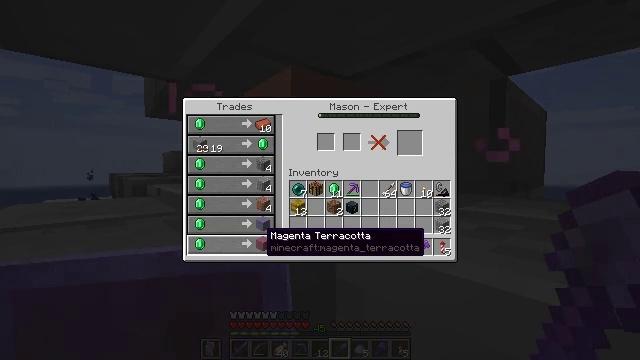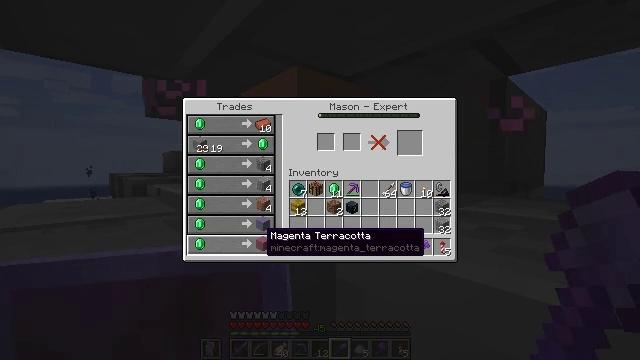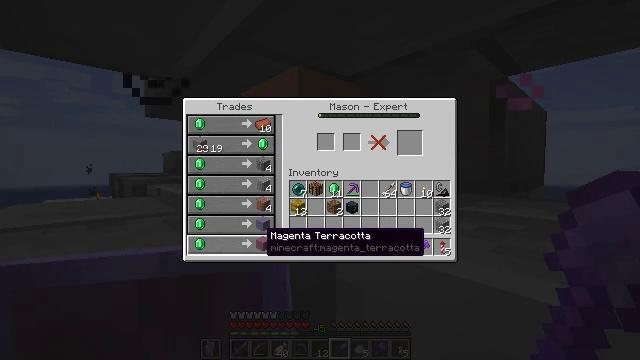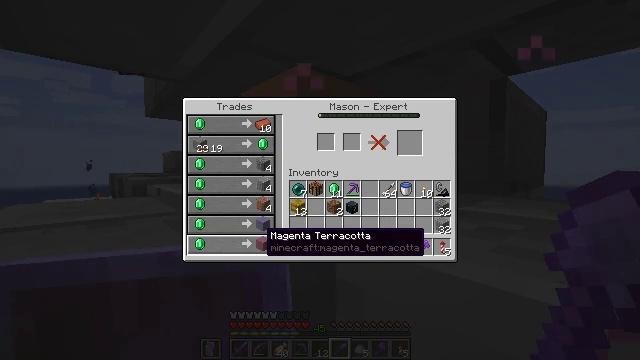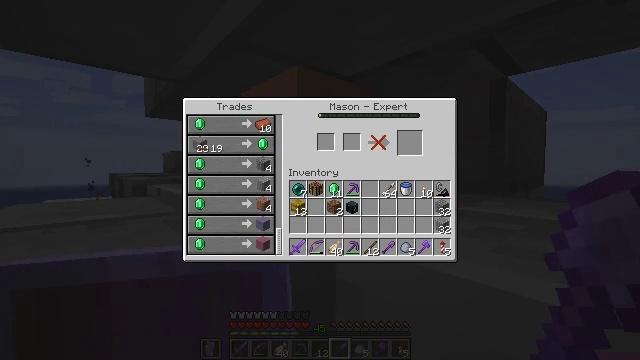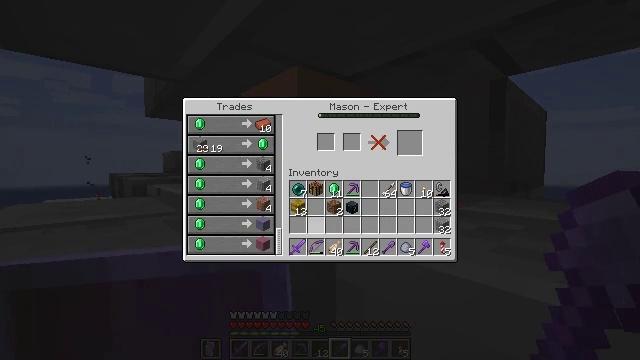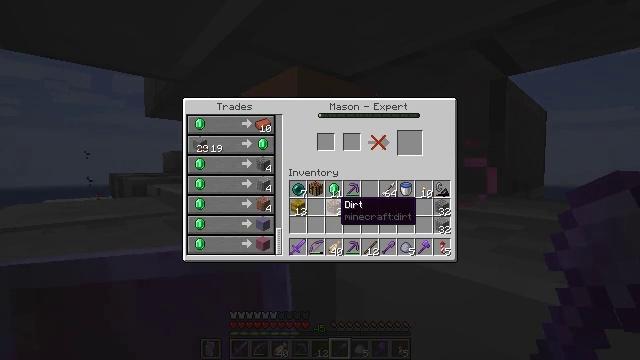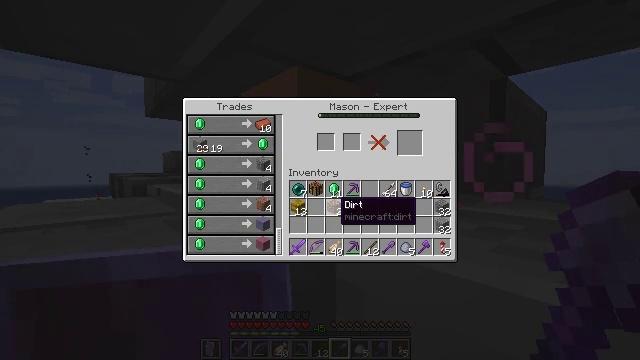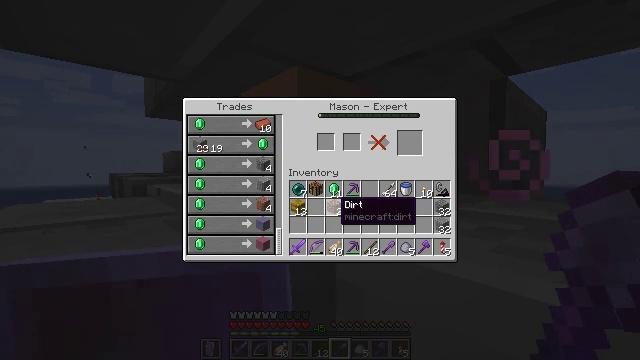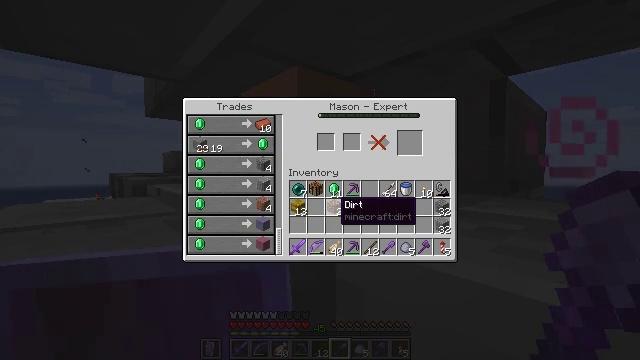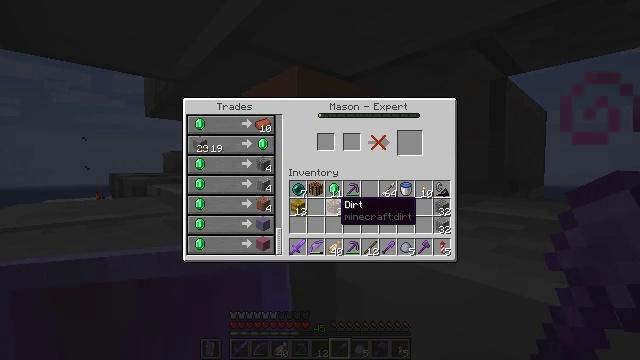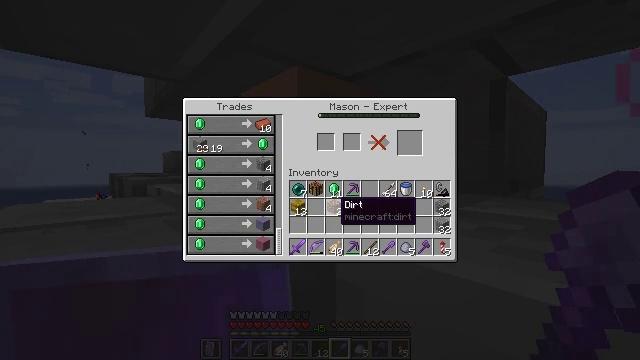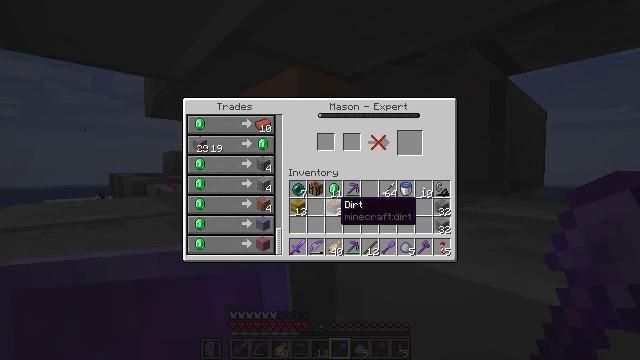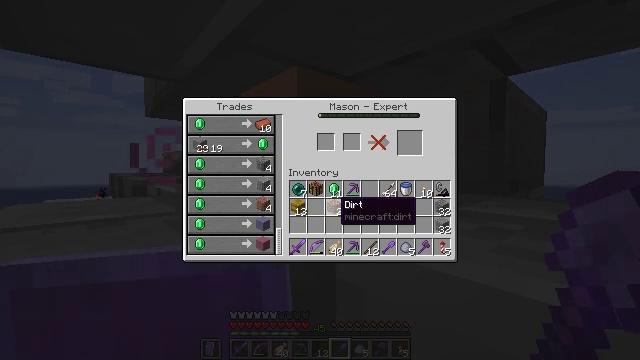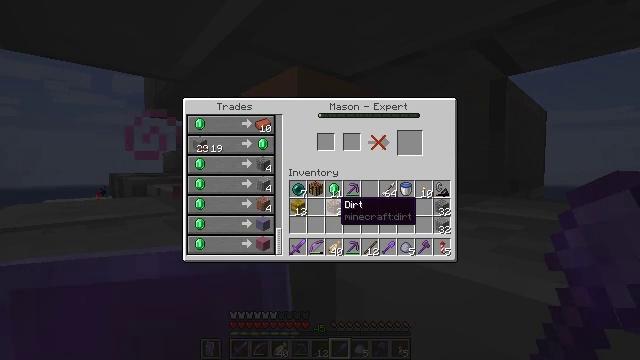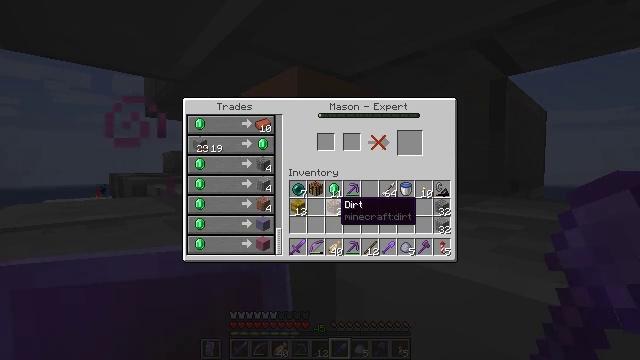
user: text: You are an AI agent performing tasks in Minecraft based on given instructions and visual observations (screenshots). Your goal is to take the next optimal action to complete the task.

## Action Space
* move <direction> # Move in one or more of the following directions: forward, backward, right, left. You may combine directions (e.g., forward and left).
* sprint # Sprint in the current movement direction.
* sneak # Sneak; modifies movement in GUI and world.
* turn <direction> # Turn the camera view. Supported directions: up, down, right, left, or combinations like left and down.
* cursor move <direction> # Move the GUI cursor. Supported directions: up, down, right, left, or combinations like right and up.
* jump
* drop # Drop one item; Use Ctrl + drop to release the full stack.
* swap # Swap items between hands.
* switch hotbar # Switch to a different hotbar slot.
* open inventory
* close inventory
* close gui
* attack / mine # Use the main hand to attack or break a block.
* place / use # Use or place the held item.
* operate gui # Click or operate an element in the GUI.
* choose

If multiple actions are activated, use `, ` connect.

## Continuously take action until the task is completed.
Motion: motion action
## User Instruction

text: craft item light blue terracotta
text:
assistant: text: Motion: no_op
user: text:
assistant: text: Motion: no_op
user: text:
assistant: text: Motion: no_op
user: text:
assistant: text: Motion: turn right and up
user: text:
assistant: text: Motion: turn right and up
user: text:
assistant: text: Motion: turn right and up
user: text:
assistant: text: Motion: no_op
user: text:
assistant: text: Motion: no_op
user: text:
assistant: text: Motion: no_op
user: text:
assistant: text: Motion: no_op
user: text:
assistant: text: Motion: no_op
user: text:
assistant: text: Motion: no_op
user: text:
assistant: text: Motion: no_op
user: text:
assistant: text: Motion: no_op
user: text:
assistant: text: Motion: no_op
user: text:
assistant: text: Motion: no_op
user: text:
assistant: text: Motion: no_op
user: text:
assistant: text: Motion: no_op
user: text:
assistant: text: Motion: no_op
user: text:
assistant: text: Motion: no_op
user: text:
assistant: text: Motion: no_op
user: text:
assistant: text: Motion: no_op
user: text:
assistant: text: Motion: no_op
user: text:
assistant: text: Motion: no_op
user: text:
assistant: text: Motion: turn left
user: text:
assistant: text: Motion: turn left
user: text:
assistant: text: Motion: turn left and down
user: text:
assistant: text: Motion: turn left and down
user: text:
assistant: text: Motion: no_op
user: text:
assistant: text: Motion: no_op